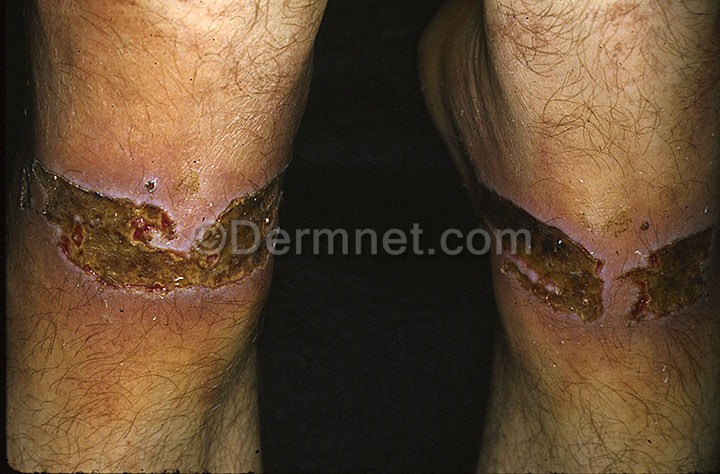
Disease: Eczema Photos